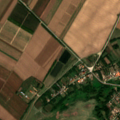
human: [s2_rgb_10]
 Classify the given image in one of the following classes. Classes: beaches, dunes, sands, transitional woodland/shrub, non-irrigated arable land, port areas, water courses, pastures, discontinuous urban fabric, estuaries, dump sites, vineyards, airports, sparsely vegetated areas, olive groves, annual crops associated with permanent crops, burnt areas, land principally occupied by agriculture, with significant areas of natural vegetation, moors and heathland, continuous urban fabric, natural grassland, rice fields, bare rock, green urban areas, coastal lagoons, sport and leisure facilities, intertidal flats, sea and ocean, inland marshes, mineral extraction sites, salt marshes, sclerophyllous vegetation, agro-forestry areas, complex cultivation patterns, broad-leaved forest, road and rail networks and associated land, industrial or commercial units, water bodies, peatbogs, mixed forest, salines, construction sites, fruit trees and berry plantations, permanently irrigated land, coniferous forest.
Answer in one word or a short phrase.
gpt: discontinuous urban fabric, non-irrigated arable land, pastures, land principally occupied by agriculture, with significant areas of natural vegetation, transitional woodland/shrub